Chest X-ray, AP view. Patient: 18 years old, sex M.
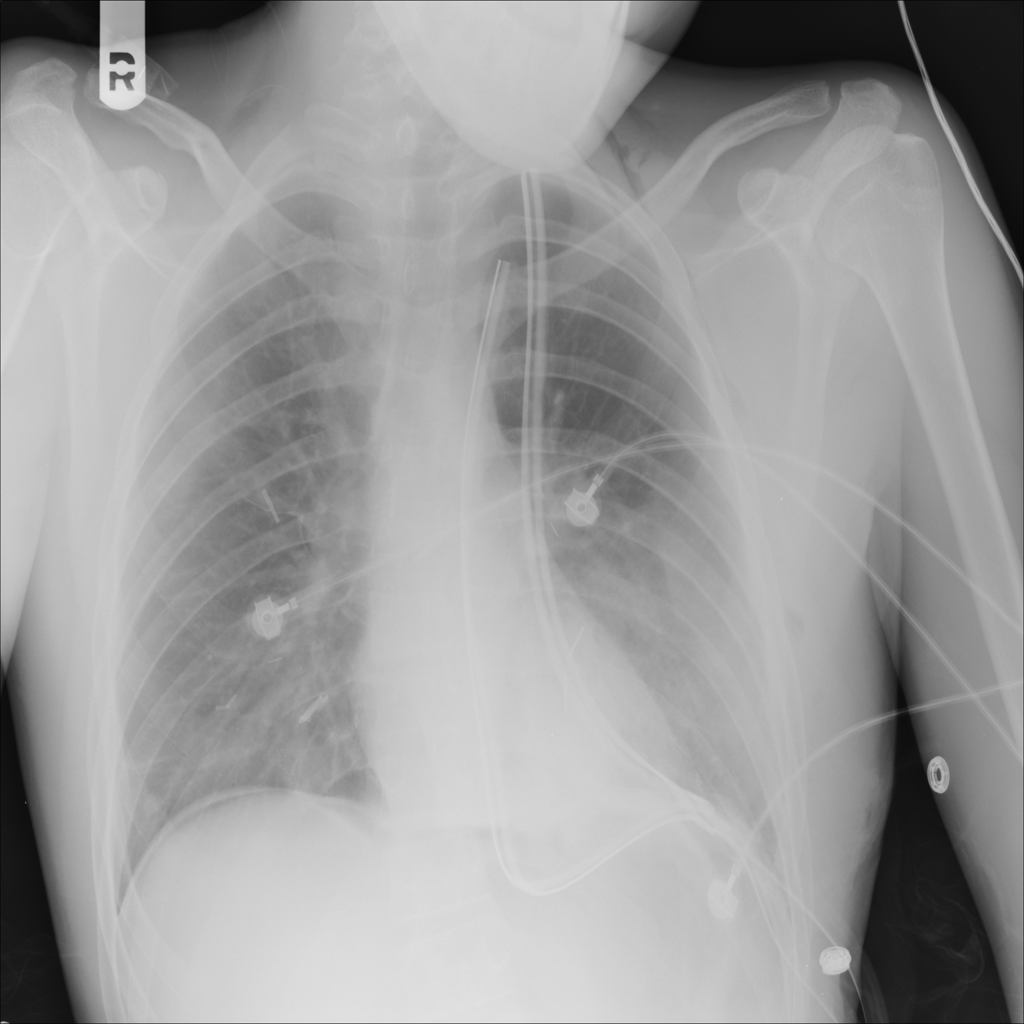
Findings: Pneumothorax